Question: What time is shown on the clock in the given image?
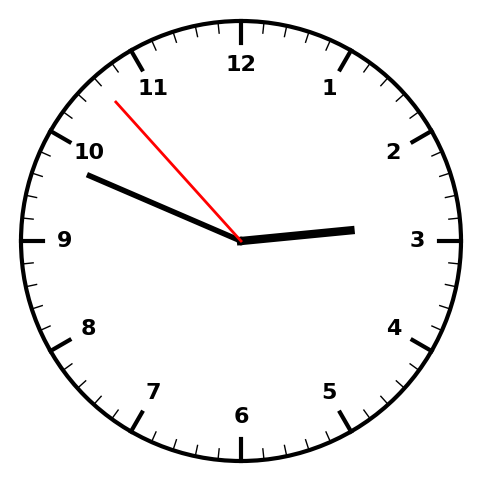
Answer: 02:48:53